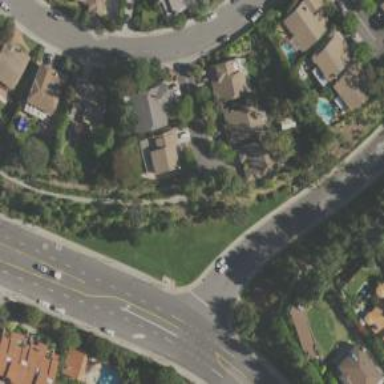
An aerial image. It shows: Residential alley serving as service road.